Question: I am trying to add a background image to a divwhich will b e reffered from external stylesheet but failed to do so.Pls tell me how to do it.
'''
.header {
height: 278px;
width: 100%;
display: inline-block;
}
.center {
display: block;
margin-left: auto;
margin-right: auto;
margin-top: 30px;
}
.navbar-custom {
margin: 45px;
}
.color {
background-color: #7b97ac;
}
.nav {
font-size: 25px;
}
.nav li a {
color: #000;
}
.nav li a:hover {
color: #E50894;
}
.nav .active a {
color: #E50894;
}
.back {
background-image: url(../img/home.jpg);
}
'''
'''
<!DOCTYPE html>
<html>
<head>
<meta charset="utf-8">
<meta http-equiv="X-UA-Compatible" content="IE=edge">
<meta name="viewport" content="width=device-width, initial-scale=1">
<title>Themida Home</title>
<link href="css/bootstrap.min.css" rel="stylesheet">
<link rel="stylesheet" href="css/style.css">
<script src="js/jquery-3.1.0.min.js"></script>
<script src="js/bootstrap.min.js"></script>
</head>
<body>
<div class="container-fluid">
<div class="header">
<img src="img/Themida_logo.png" class="center">
<nav class="navbar navbar-custom center">
<div class="navbar-header">
<button type="button" class="navbar-toggle" data-toggle="collapse" data-target="#mynavbar">
<span class="icon-bar color"></span>
<span class="icon-bar color"></span>
<span class="icon-bar color"></span>
</button>
</div>
<div class="collapse navbar-collapse" id="mynavbar">
<ul class="nav navbar-nav">
<li class="active"><a href="index.html">HOME</a></li>
<li><a href="About Us.html">ABOUT US</a></li>
<li><a href="services.html">SERVICES</a></li>
<li><a href="#">CONTACT US</a></li>
<li><a href="#">LINKS</a></li>
</ul>
</div>
</nav>
</div>
<div class="back">
</div>
</div>
</body>
</html>
'''
[
Please help me.
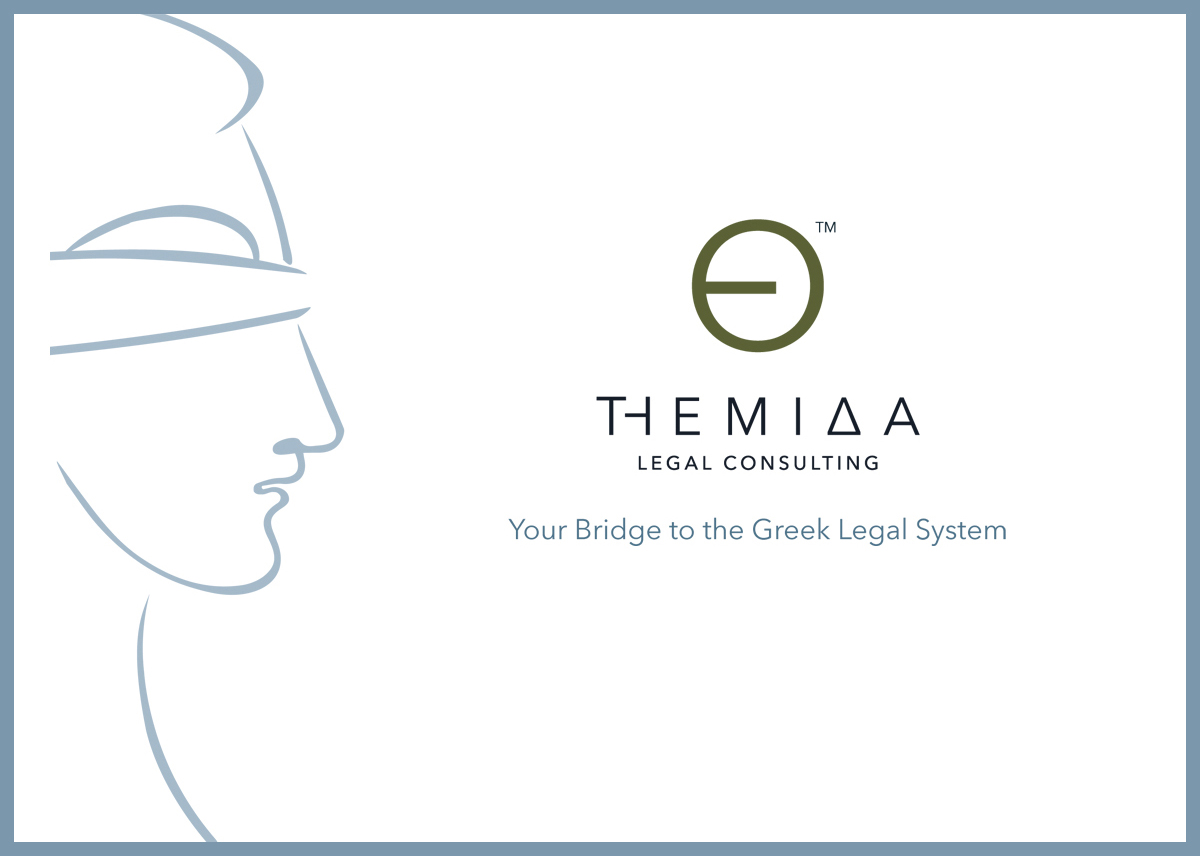
Answer: You just need to add the 'height'/'width' so that you can see the 'background-image', since it does not have any child
'''
.back {
background-image: url(https://i.stack.imgur.com/Dg4go.jpg);
background-size: cover;
height: 300px;
width: 500px;
}
'''
'''
<div class="back">
</div>
'''
If you add some content, you can see the image without adding width or height
'''
.back {
background-image: url(https://i.stack.imgur.com/Dg4go.jpg);
background-size: cover;
}
'''
'''
<div class="back">
<br/><br/><br/><br/><br/><br/><br/>
</div>
'''